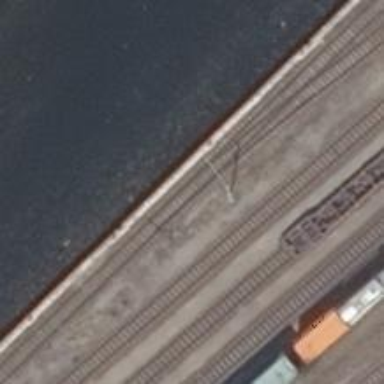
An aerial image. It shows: Railway switch.